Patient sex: M
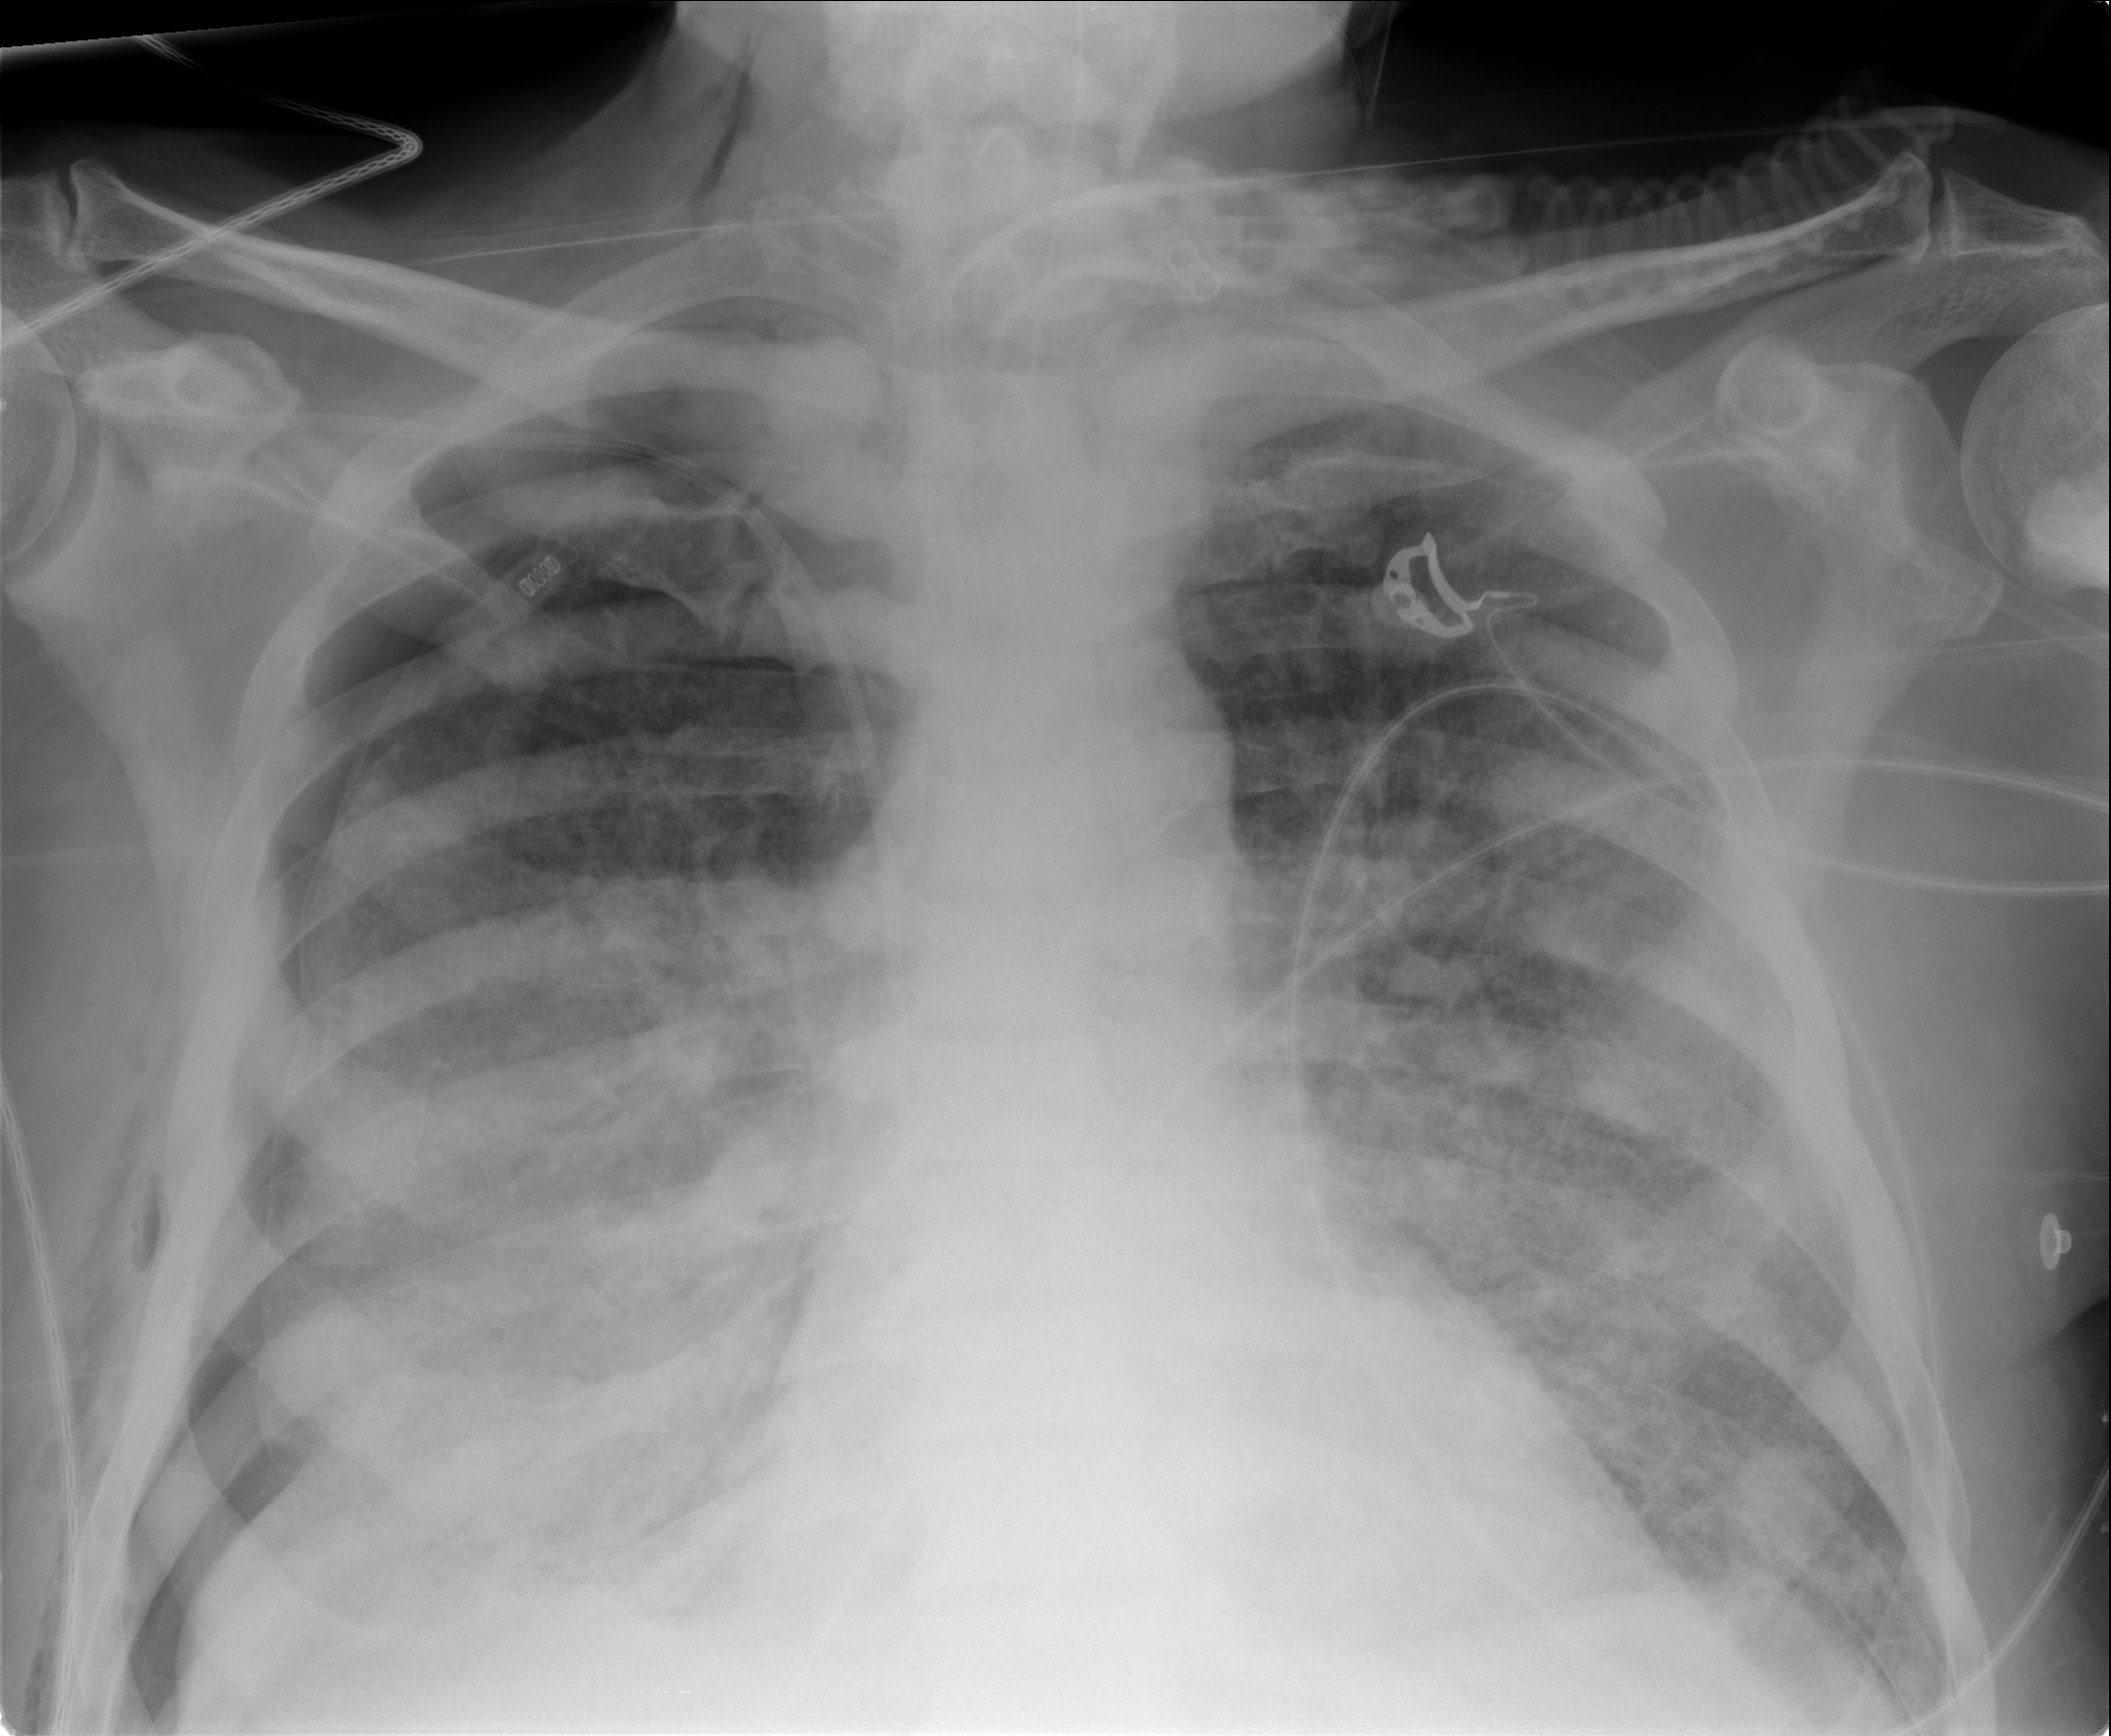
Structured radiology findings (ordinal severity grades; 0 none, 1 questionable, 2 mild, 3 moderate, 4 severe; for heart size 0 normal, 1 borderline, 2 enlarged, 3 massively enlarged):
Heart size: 0
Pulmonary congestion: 2
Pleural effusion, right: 2
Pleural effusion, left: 2
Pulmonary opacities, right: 3
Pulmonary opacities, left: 3
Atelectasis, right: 2
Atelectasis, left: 2